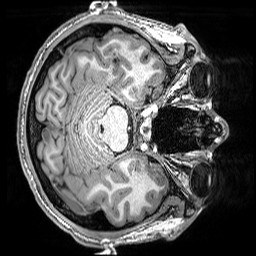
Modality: T1w
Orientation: axial
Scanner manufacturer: siemens
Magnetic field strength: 3 T
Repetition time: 2.5 s
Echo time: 0.00343 s